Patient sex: M
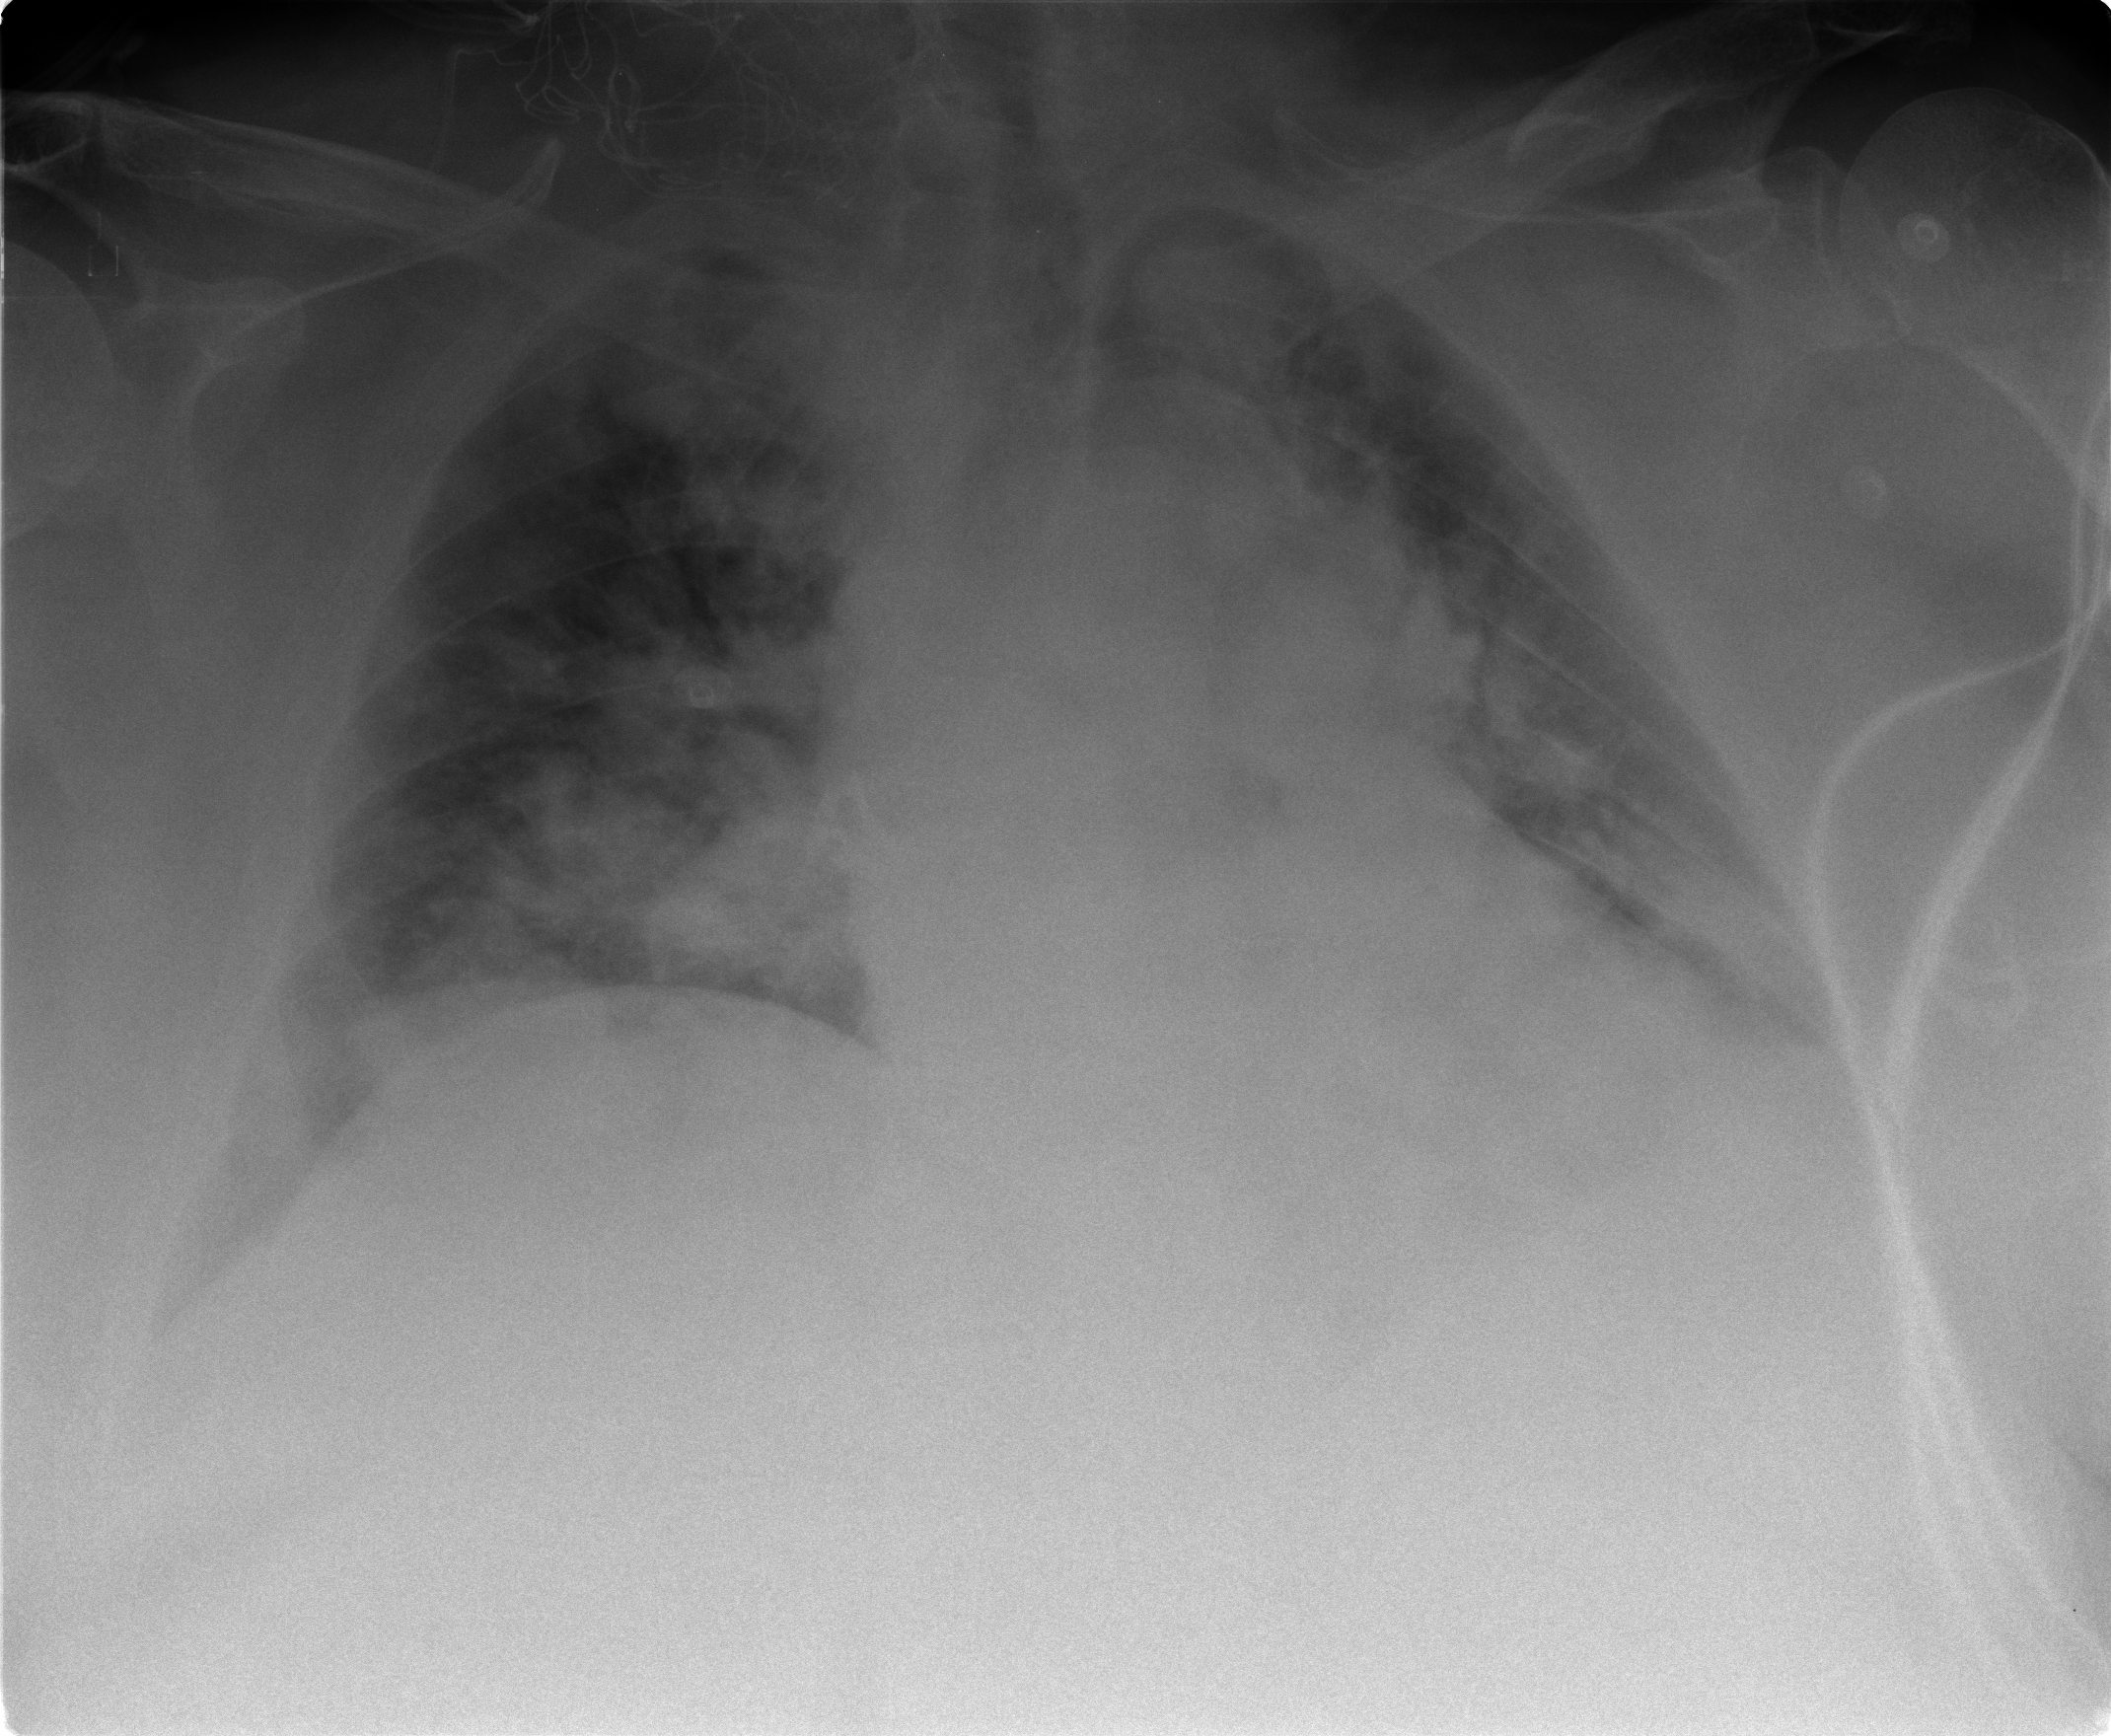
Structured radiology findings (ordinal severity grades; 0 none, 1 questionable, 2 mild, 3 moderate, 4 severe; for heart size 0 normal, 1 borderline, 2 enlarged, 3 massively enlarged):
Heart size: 2
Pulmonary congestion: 2
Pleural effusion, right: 2
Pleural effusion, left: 3
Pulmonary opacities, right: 3
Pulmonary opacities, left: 3
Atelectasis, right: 3
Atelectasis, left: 3